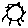
Label: sun